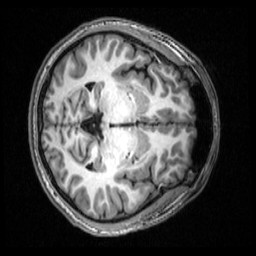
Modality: T1w
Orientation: axial
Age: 26
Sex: male
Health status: healthy
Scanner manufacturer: siemens
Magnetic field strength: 3 T
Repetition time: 2.53 s
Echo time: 0.00339 s